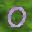
Label: 0